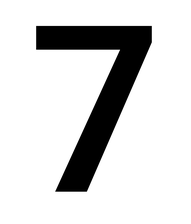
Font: Roboto_SemiBold